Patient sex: M
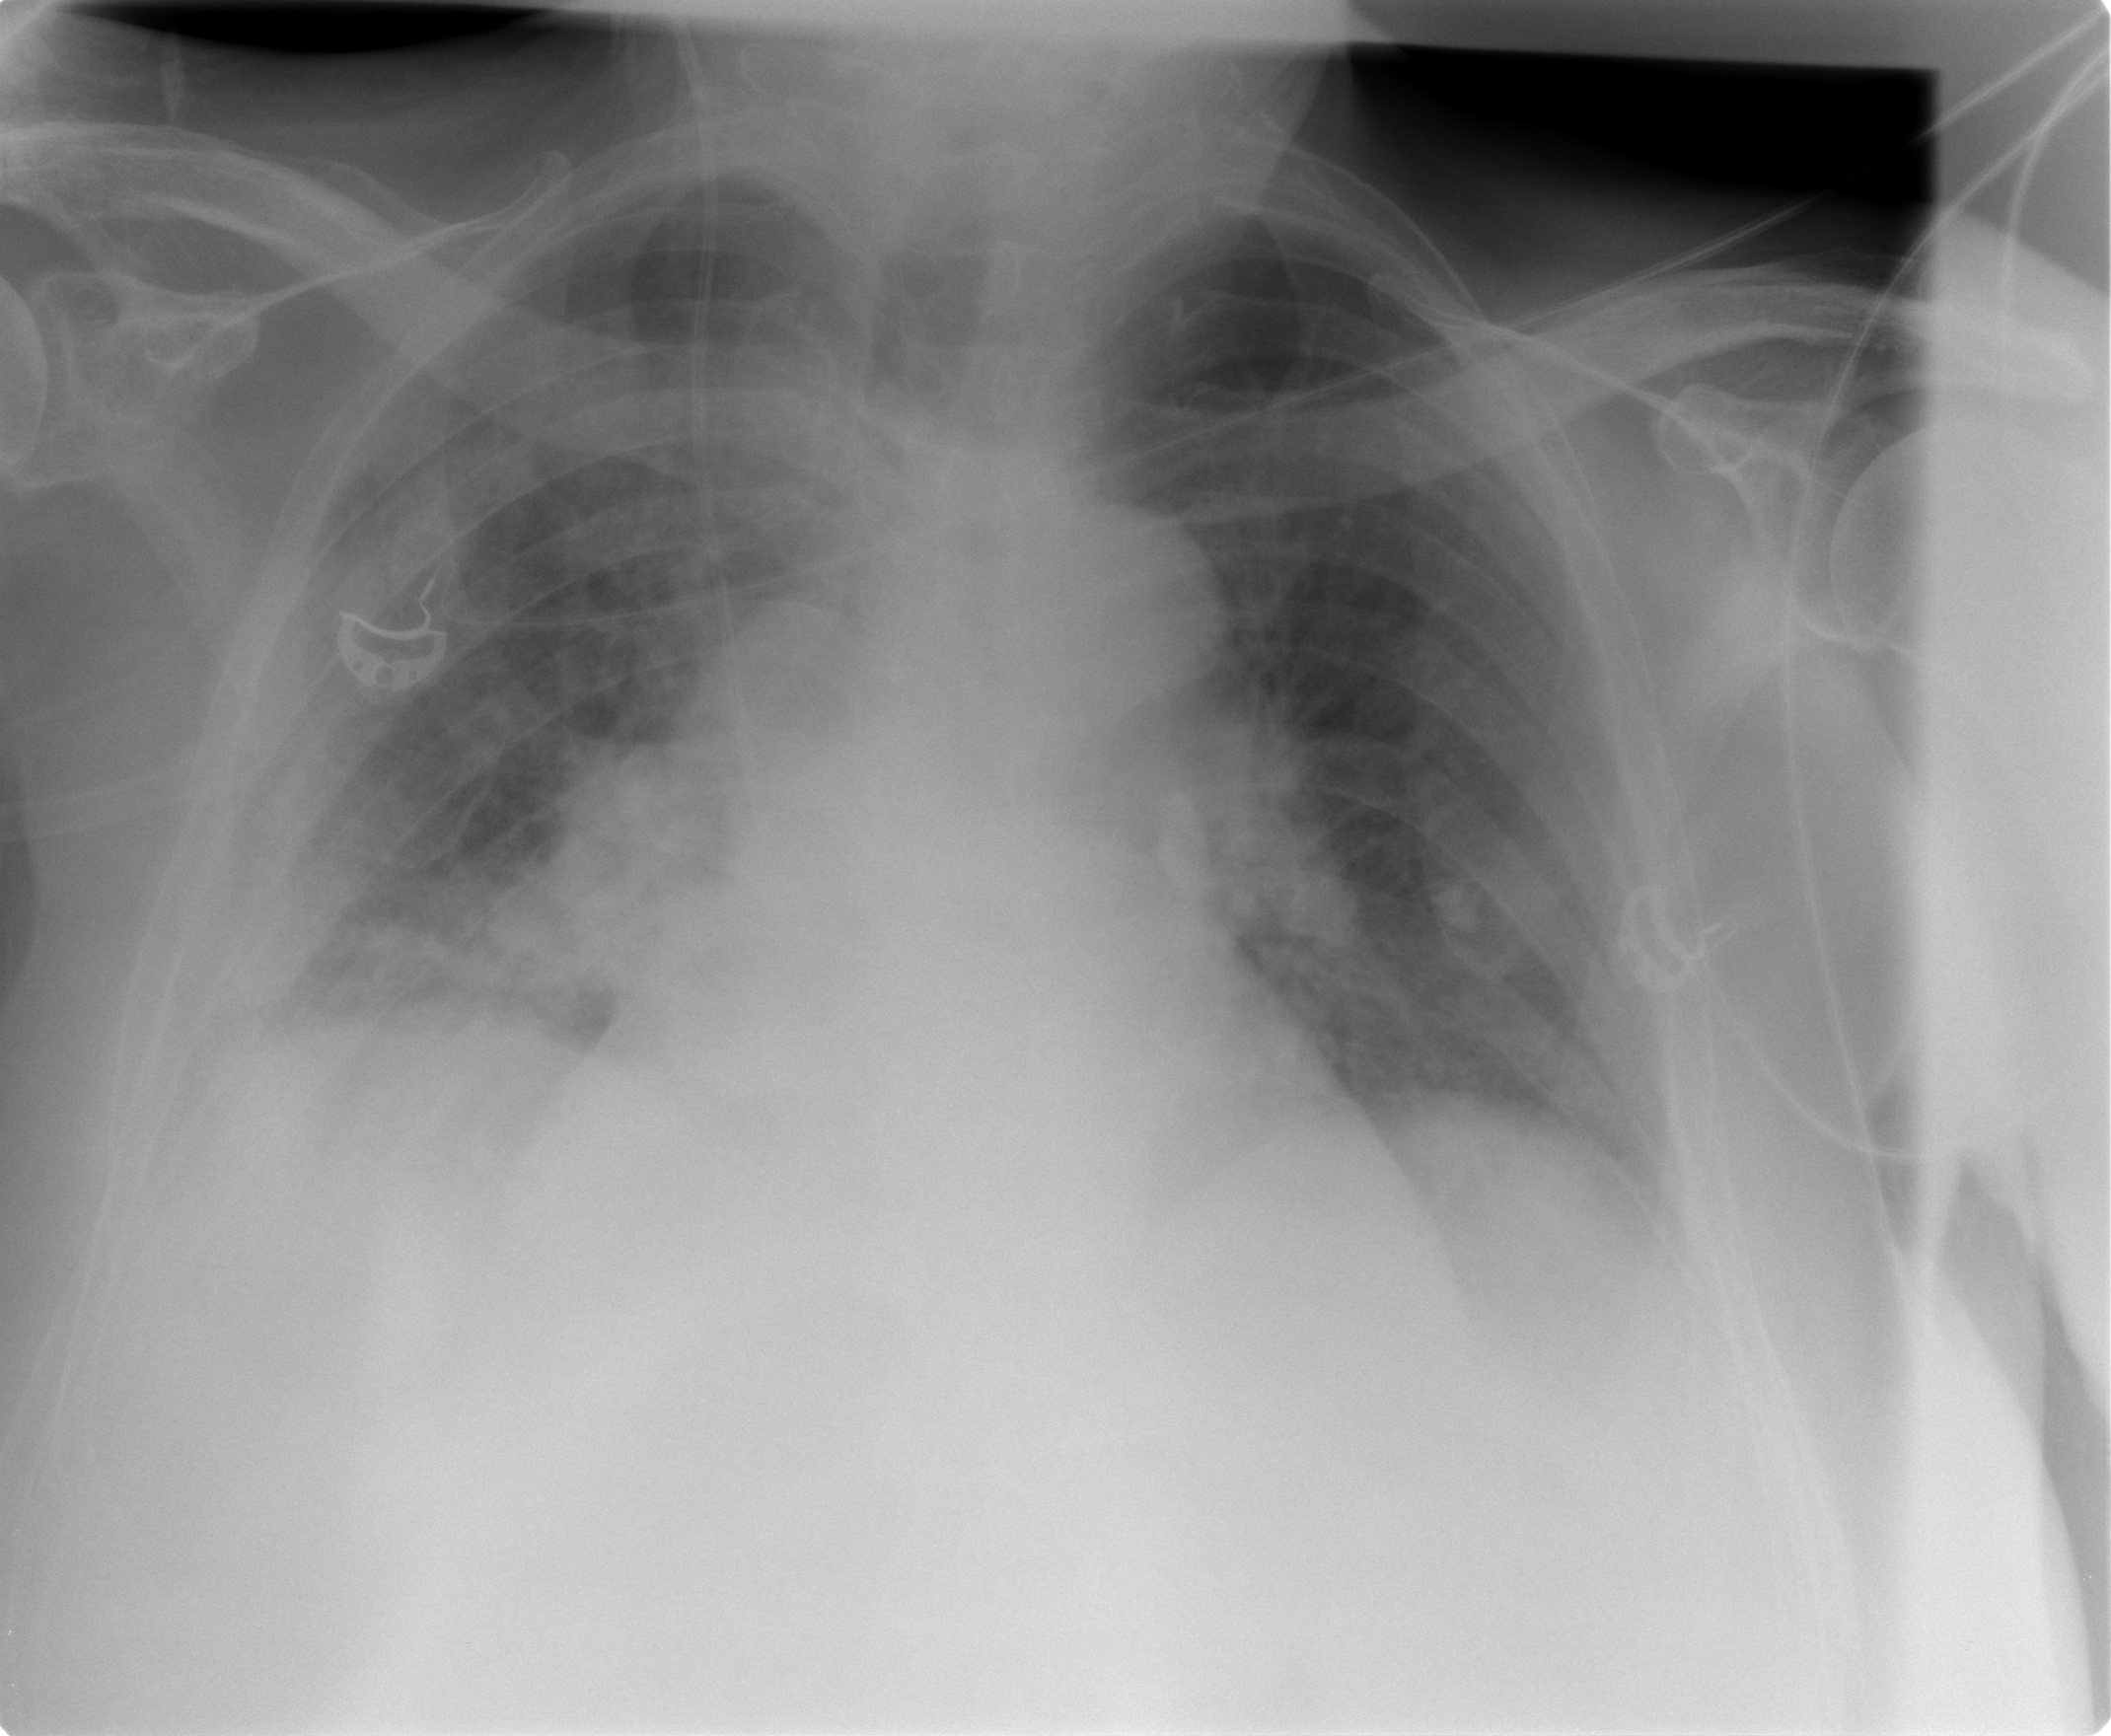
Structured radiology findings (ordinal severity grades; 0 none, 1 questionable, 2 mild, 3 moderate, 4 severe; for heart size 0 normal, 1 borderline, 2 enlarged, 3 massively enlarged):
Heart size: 2
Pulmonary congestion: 2
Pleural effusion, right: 2
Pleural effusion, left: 1
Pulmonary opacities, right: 3
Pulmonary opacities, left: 2
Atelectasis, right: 2
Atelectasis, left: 2